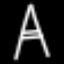
Label: The Eiffel Tower